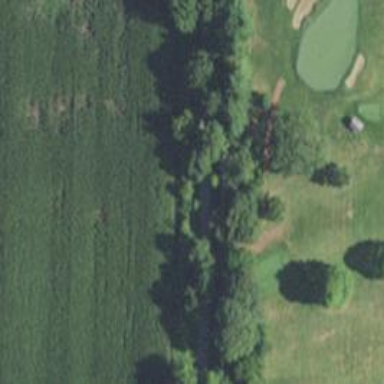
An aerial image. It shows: Path designated for golf carts.